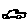
Label: car